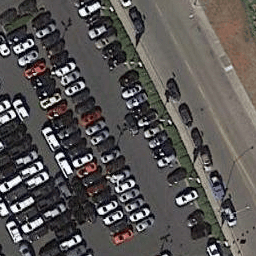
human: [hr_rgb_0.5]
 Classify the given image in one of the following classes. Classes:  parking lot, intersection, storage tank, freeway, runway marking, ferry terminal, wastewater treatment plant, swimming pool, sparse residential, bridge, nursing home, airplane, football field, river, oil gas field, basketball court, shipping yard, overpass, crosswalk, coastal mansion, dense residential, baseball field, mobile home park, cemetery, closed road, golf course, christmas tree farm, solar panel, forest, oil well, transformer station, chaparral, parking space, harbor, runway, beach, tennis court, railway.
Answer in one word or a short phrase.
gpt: parking lot